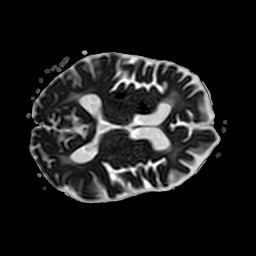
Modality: ADC
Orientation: axial
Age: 79
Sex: female
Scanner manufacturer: philips
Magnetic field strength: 3 T
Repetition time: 4.475 s
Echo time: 0.07459 s